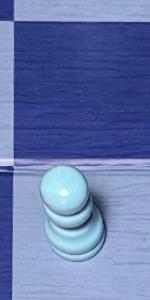
Label: Pawn_White